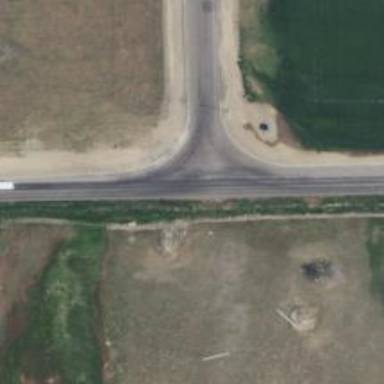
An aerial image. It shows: Secondary road.